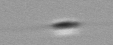
Label: Cylindrotheca_morphotype1